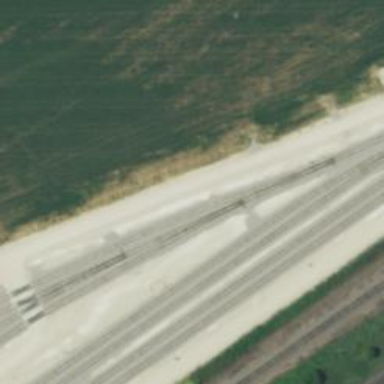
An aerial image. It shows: Railway yard.